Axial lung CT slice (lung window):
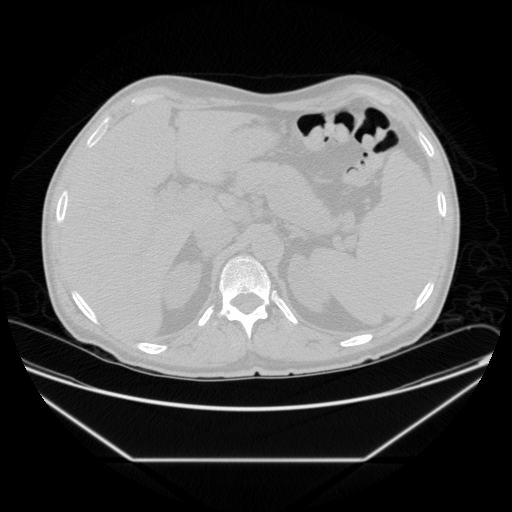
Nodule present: no